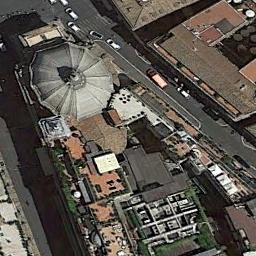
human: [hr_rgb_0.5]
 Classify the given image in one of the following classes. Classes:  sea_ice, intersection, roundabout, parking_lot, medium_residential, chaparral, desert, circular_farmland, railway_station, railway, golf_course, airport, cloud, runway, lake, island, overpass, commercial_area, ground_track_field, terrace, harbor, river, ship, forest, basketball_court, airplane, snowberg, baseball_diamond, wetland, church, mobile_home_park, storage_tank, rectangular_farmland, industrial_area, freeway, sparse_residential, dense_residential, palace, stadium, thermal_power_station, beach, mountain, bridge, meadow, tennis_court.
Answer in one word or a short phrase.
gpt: church